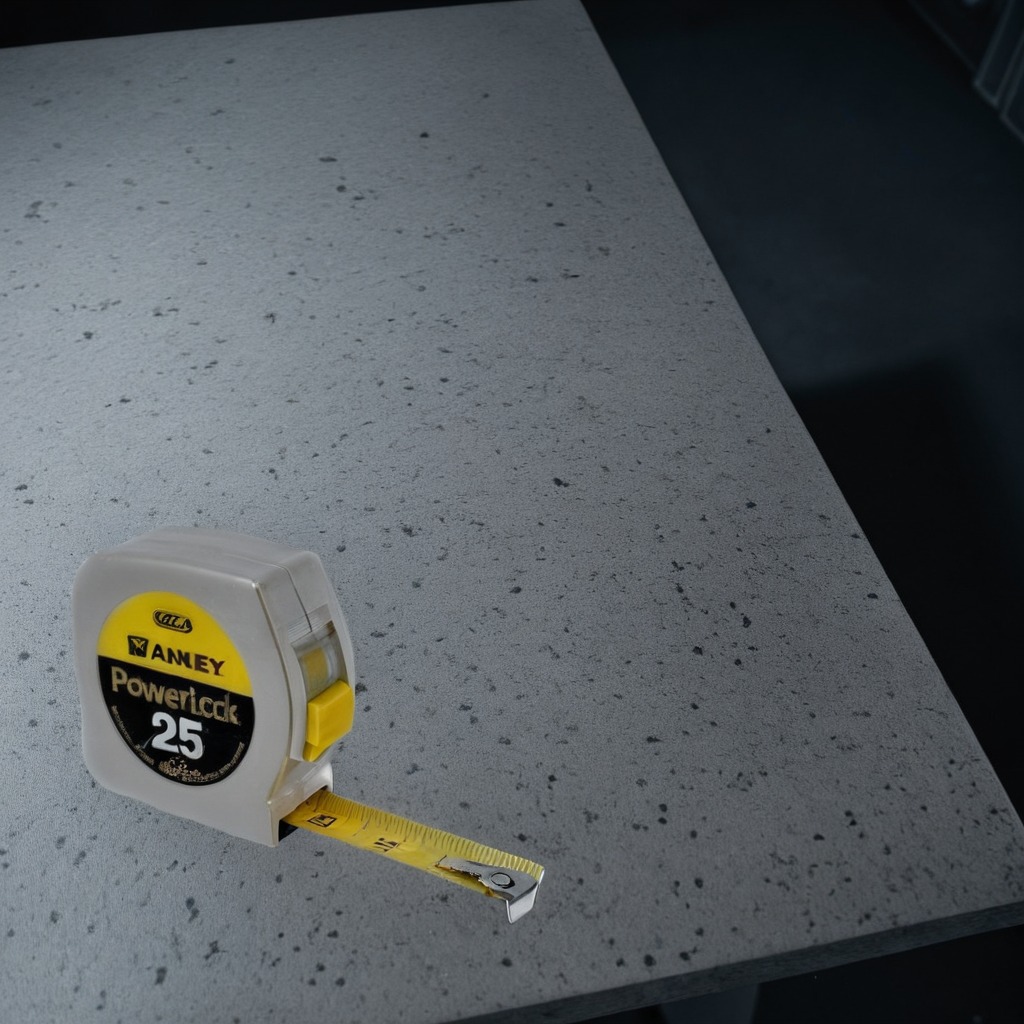
A measuring tape lies on a clean granite table inside a workshop at night dim ambient light soft shadows worn but